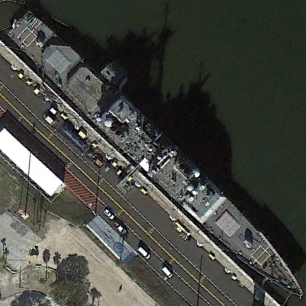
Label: cruiser